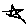
Label: star